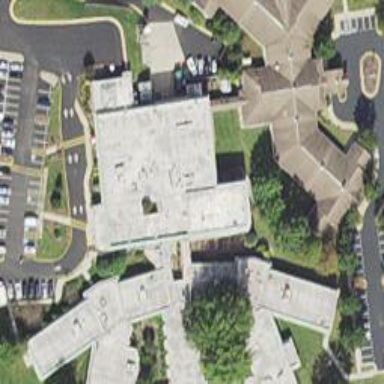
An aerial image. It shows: Healthcare facility identified as hospital.